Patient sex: F
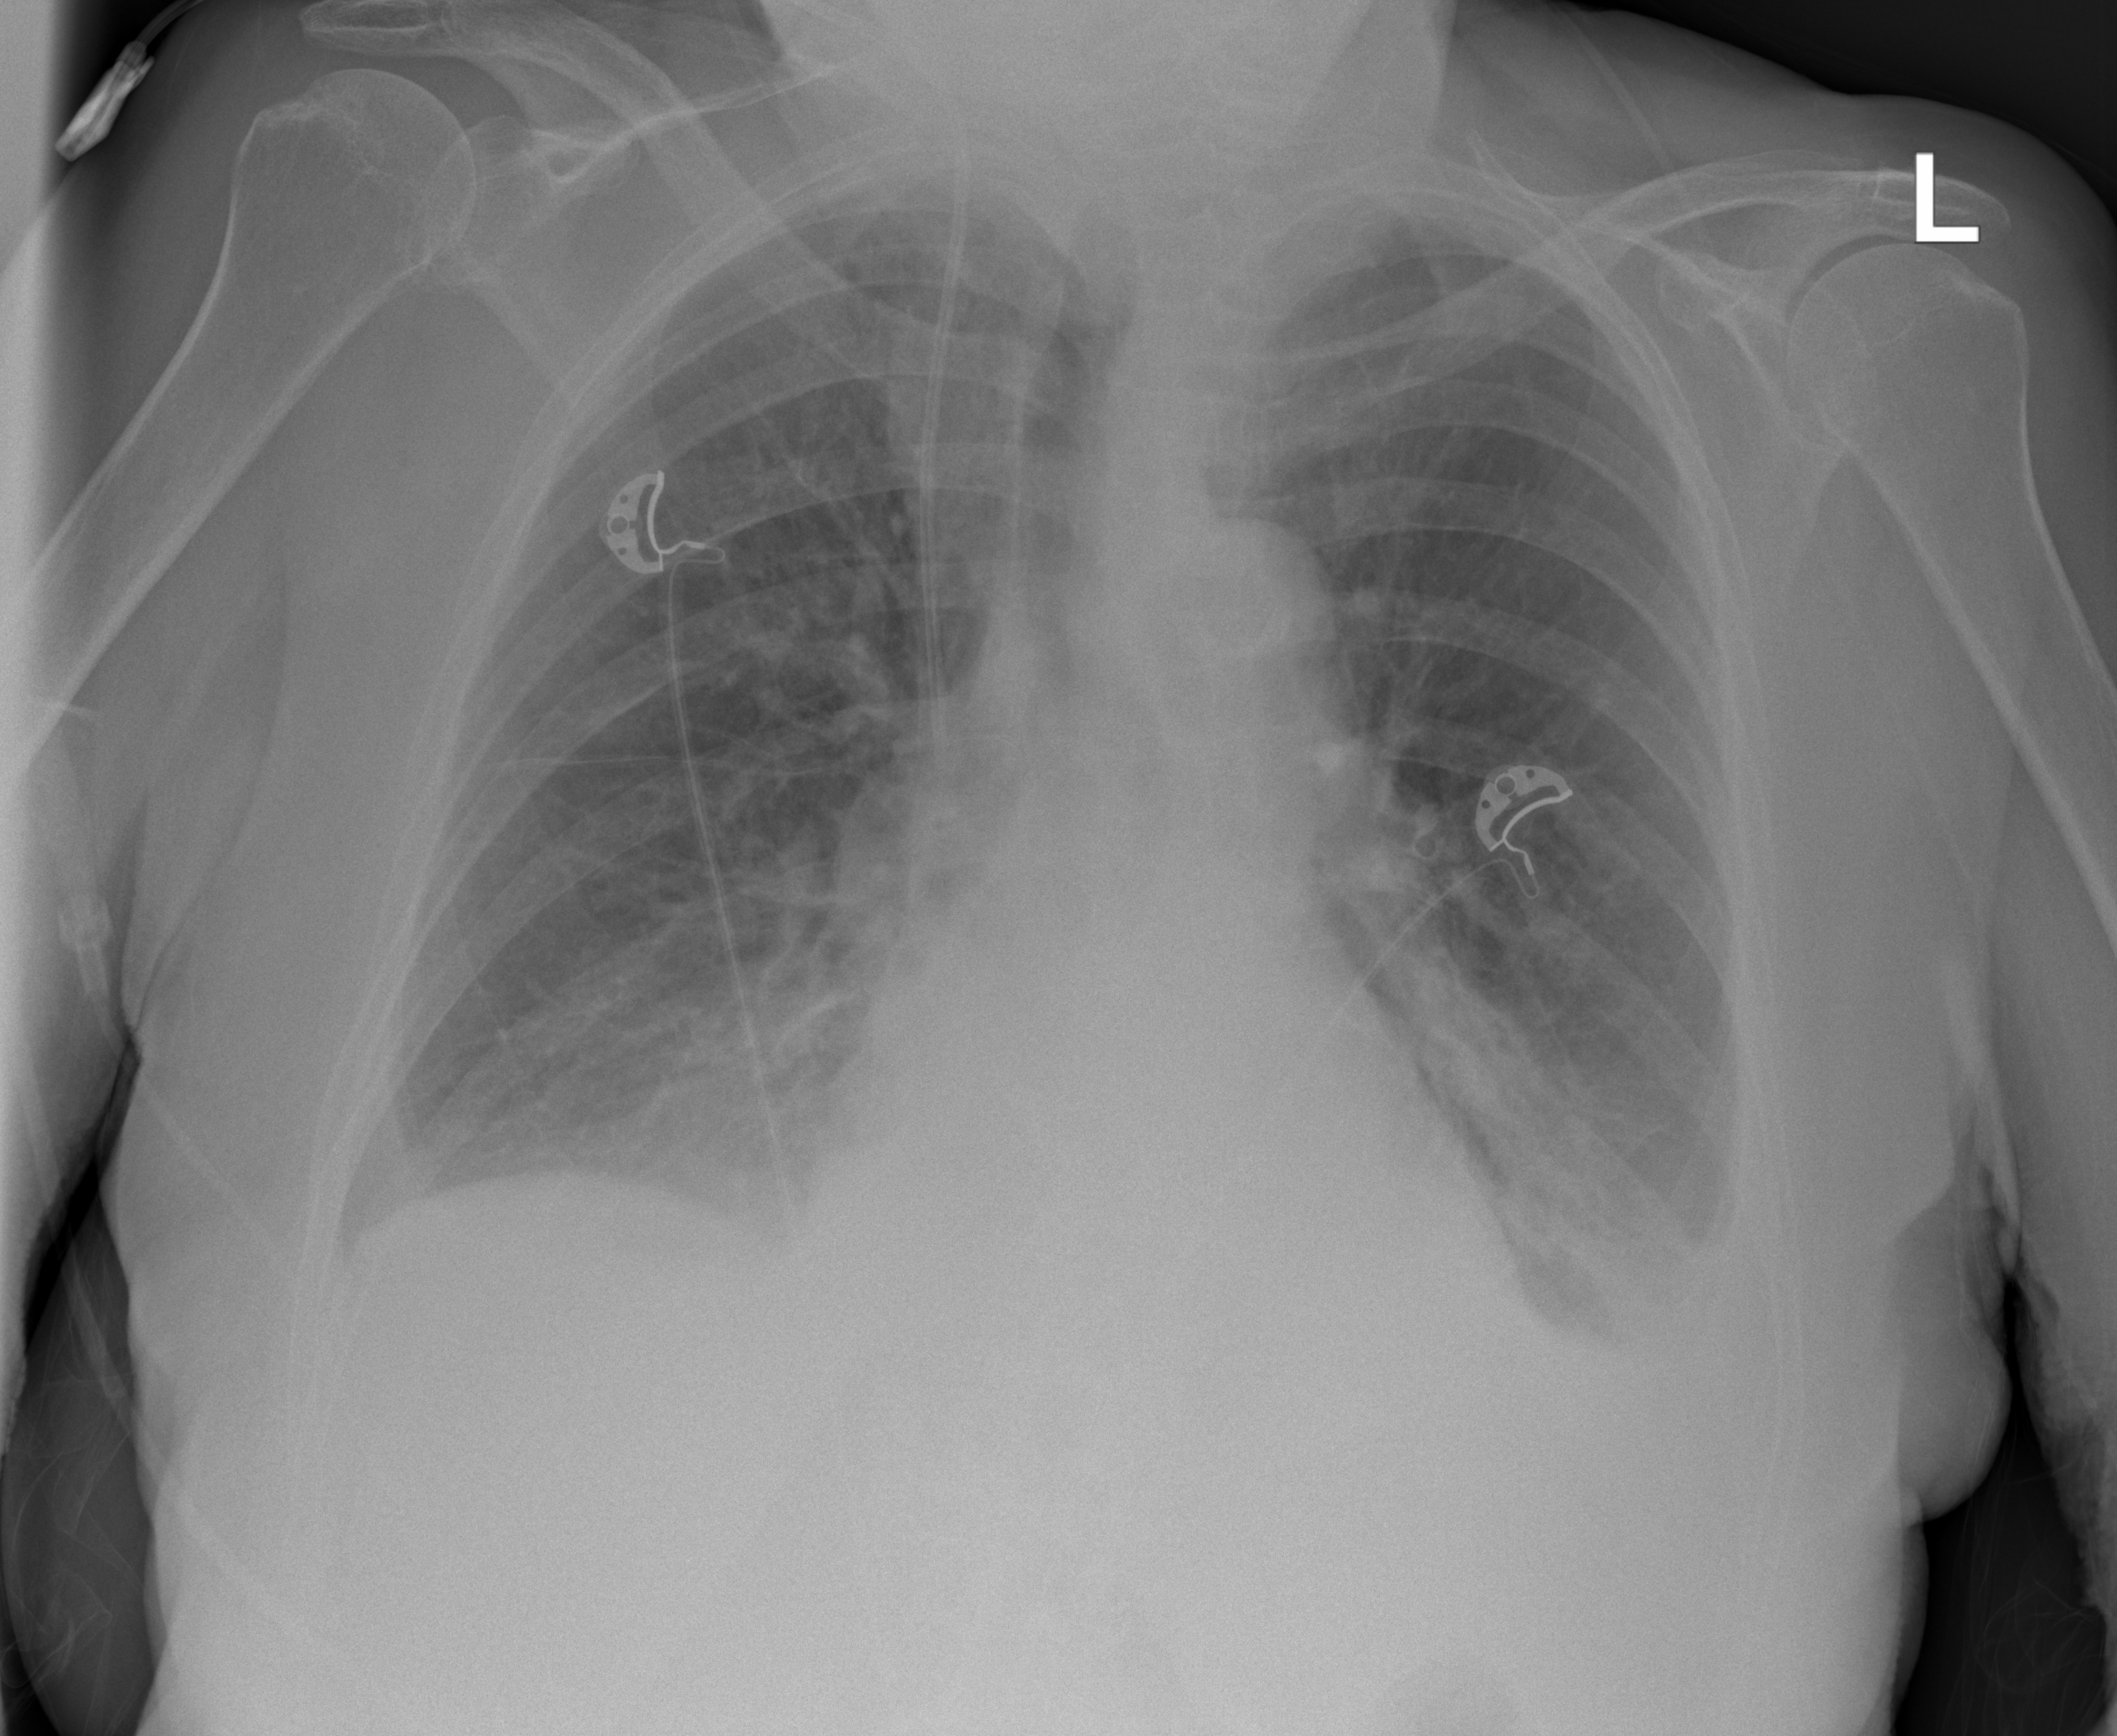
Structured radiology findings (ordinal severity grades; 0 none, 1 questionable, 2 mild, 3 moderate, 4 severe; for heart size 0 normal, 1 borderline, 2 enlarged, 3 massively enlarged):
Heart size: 0
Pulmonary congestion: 2
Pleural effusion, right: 0
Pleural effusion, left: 2
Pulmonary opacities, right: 2
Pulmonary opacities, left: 2
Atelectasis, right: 2
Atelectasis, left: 2